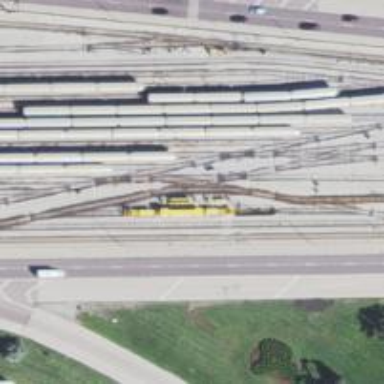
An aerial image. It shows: Electrified rail in service yard.